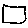
Label: square